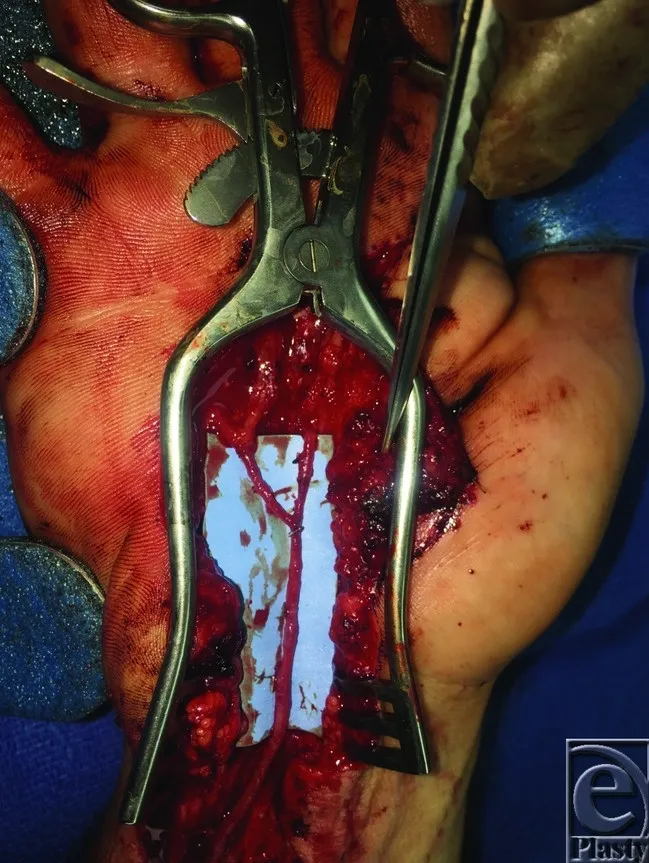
A close-up view of the reconstructed superficial palmar arch utilizing distal branches of the descending lateral circumflex femoral artery.
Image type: medical_photograph (other_medical_photograph)